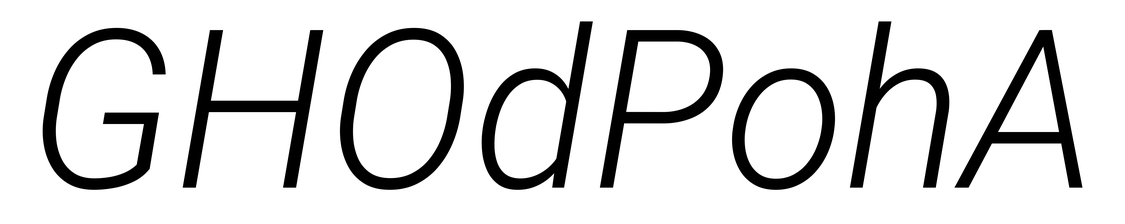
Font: Roboto-Italic_Light_Italic